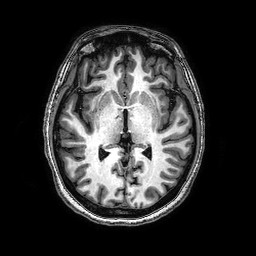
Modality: T1w
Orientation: coronal
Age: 25
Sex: female
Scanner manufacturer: philips
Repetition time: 0.008139 s
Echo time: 0.00374 s